Question: I am Developing a web apps in Asp.net using vb.net language and i comparing two string using
> "=" and
"String.Equals()"
but i get always false result
'''
Dim decod As Decoder = Encoding.UTF8.GetDecoder()
Dim totByt As Byte() = Convert.FromBase64String(Request("numType"))
Dim chrCount As Integer = decod.GetCharCount(totByt, 0, totByt.Length)
Dim deco_char(chrCount) As Char
decod.GetChars(totByt, 0, totByt.Length, deco_char, 0)
Dim str As New String(deco_char)
If str = "MO" Or str.Equals("Mo") Then
//Do somthing
End If
'''
Please see my Watch window output

Please tell me why this give me false condition and how to solve it.
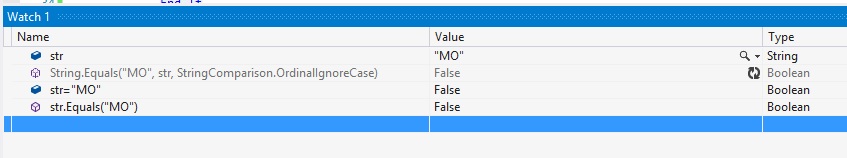
Answer: The 'str' variable has a length of 3, instead of 2, causing it to be different than '"MO"'.
Proof:
'''
Dim decod As Decoder = Encoding.UTF8.GetDecoder()
Dim totByt As Byte() = Convert.FromBase64String("TU8=")
Dim chrCount As Integer = decod.GetCharCount(totByt, 0, totByt.Length)
Dim deco_char(chrCount) As Char
decod.GetChars(totByt, 0, totByt.Length, deco_char, 0)
Dim str As New String(deco_char)
Dim result1 = str.StartsWith("MO") ' is true
Dim result2 = str.Equals("MO") ' is false
Dim length = str.Length ' is 3
'''
So obviously 'str' is not the same as '"MO"'.
Remember that if you declare an array like:
'''
Dim deco_char(2) ' an array of 3 elements
'''
...the indexes of the elements range from 0 through 2, so it contains 3 elements.
Solution: if you replace line 4 with:
'''
Dim deco_char(chrCount-1) As Char
'''
.. it will work, because now (in your specific case) your array is of size 2 instead of 3.